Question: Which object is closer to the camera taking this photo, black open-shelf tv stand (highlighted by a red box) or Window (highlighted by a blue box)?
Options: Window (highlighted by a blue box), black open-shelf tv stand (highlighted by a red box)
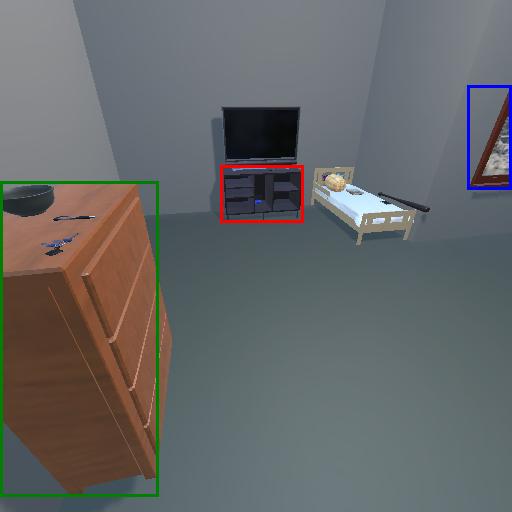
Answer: Window (highlighted by a blue box)